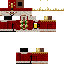
A male human skin with medium skin, wearing brown long hair dressed in a red suit and red pants, featuring a closed mouth.